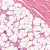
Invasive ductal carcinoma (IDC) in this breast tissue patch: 0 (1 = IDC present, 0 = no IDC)